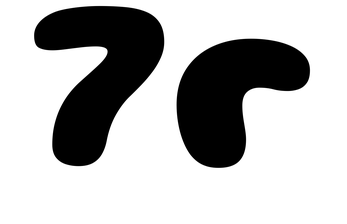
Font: Gluten_ExtraBold